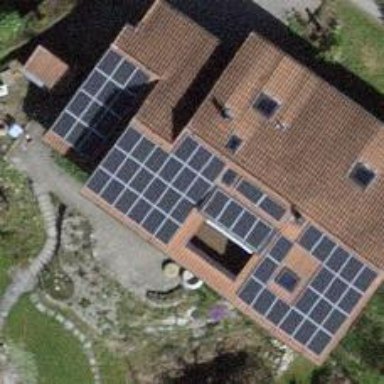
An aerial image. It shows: Solar power generator.